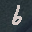
Label: 6